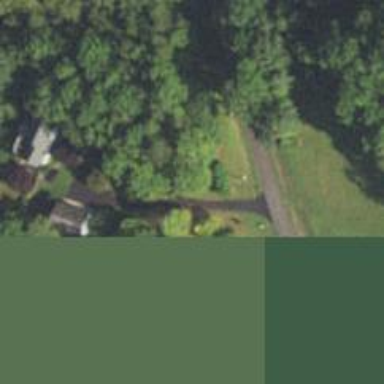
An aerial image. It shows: Driveway leading to service road.